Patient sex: M
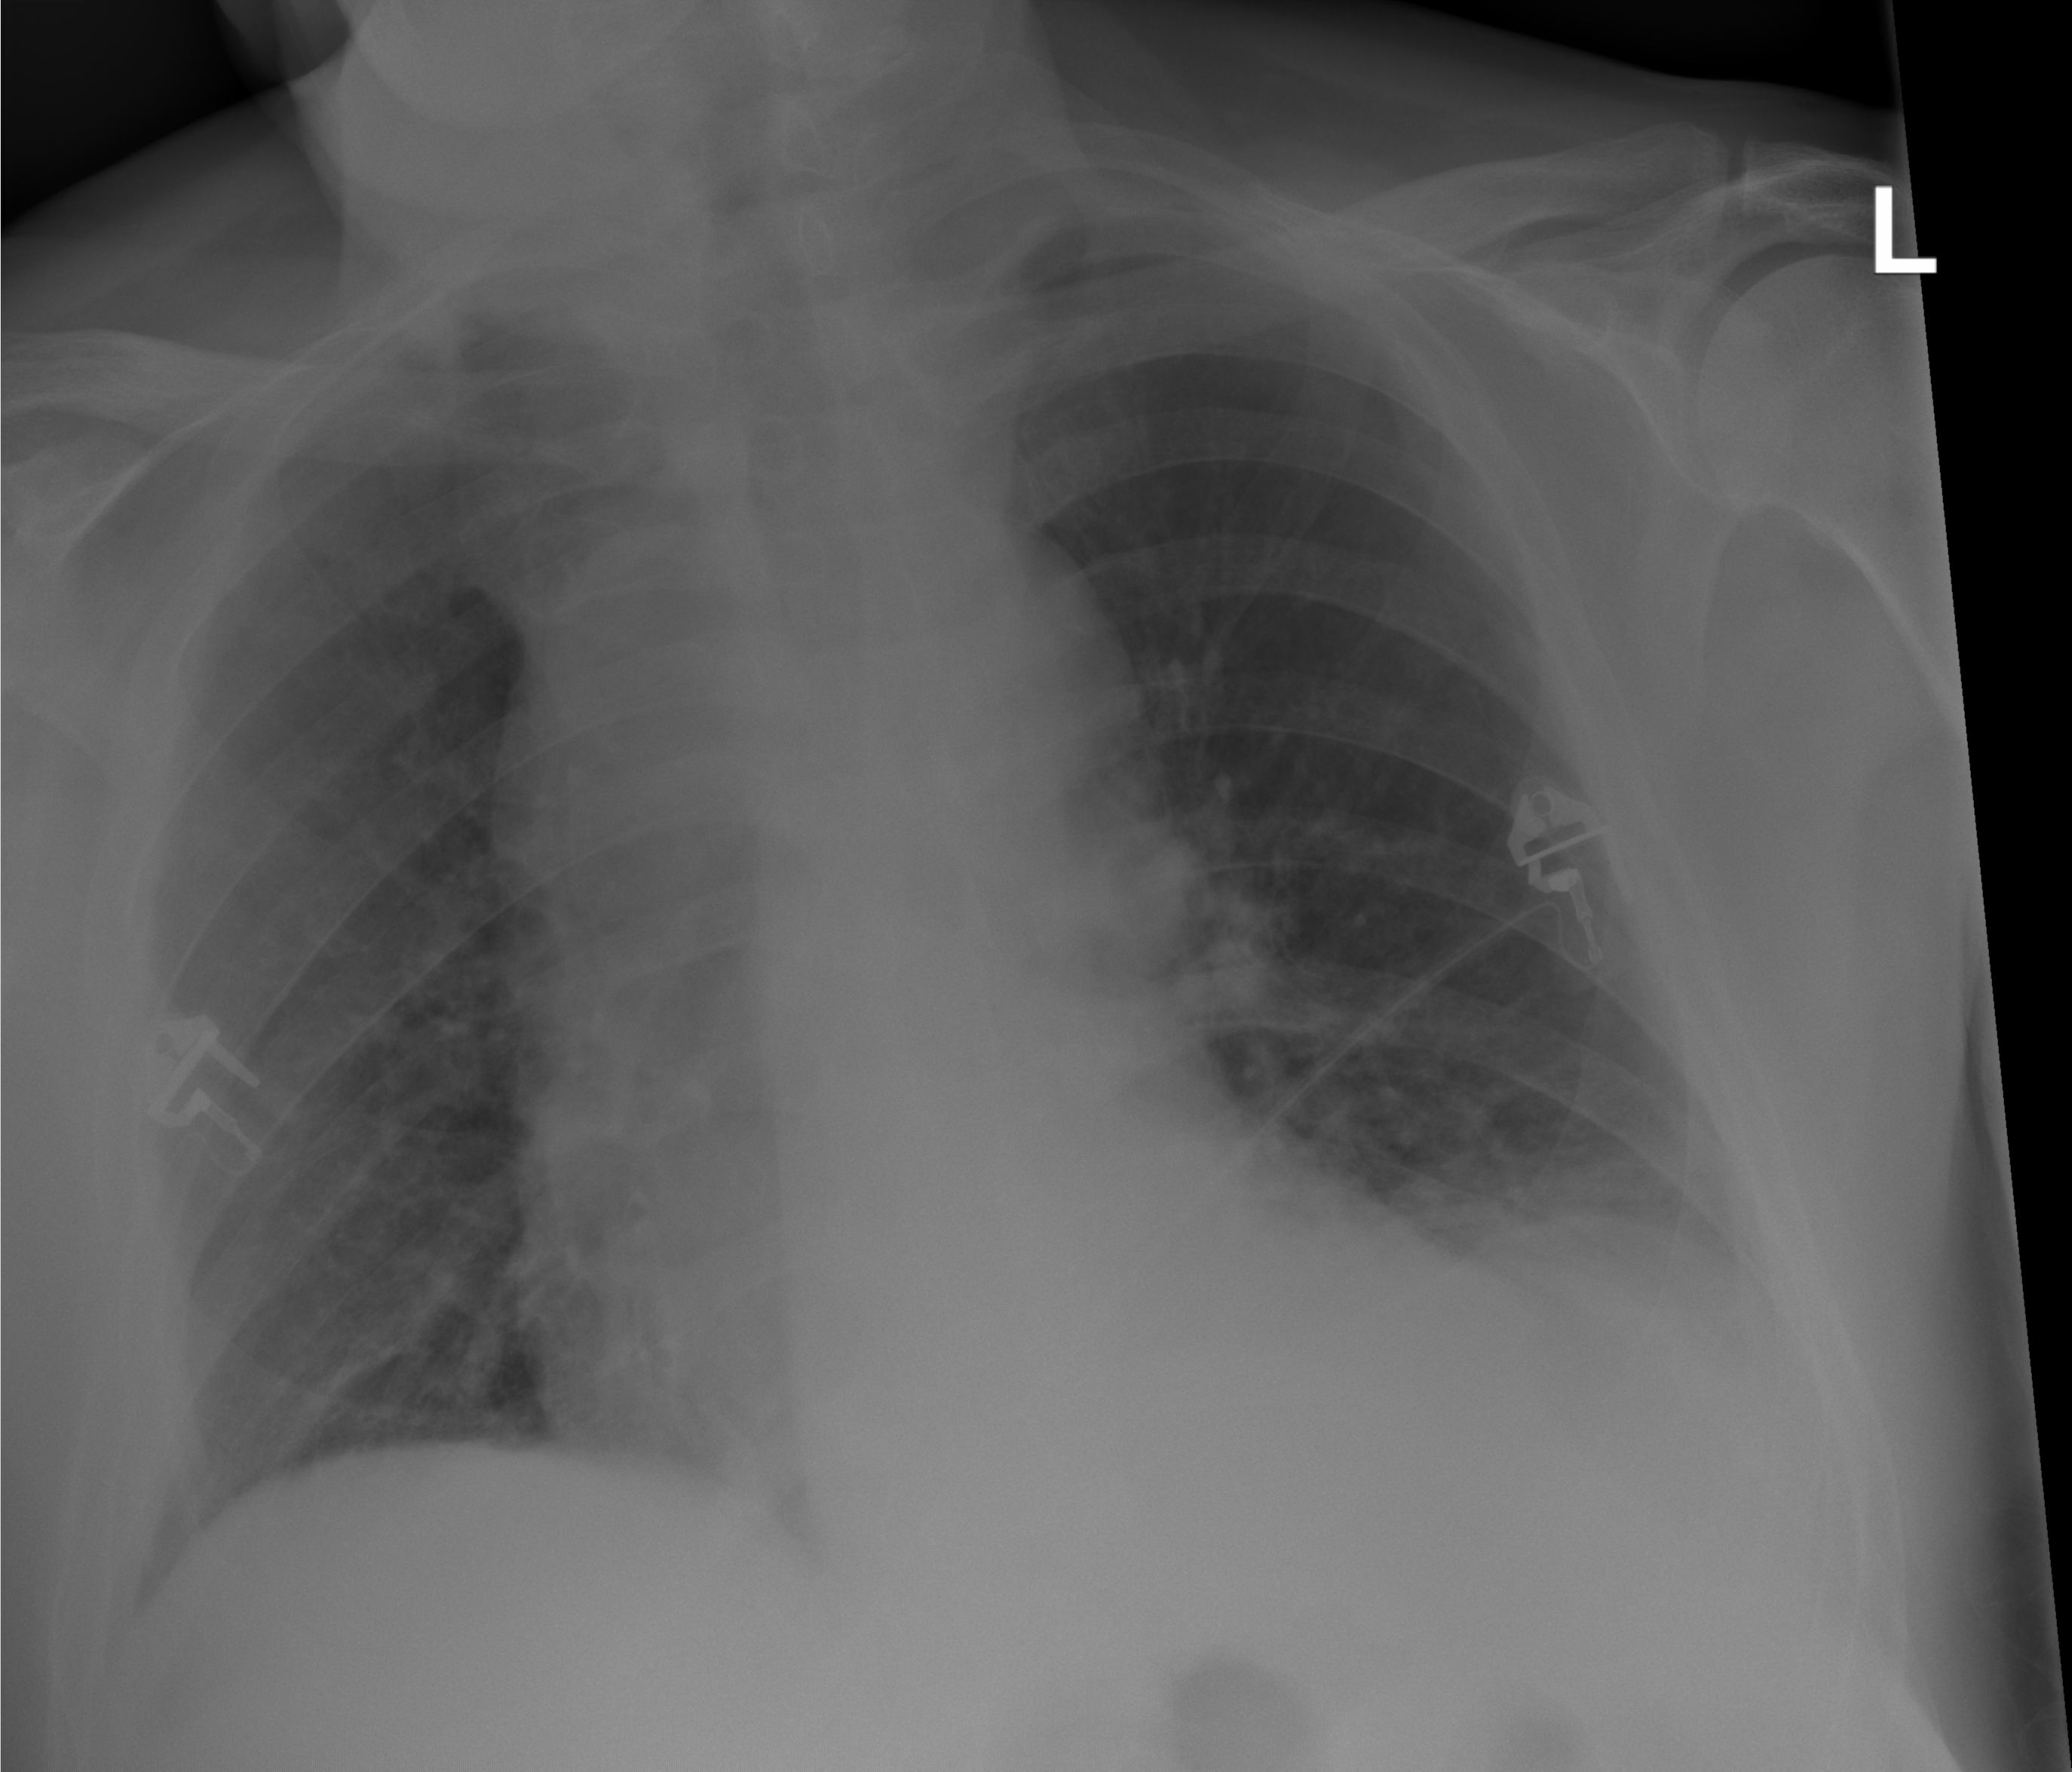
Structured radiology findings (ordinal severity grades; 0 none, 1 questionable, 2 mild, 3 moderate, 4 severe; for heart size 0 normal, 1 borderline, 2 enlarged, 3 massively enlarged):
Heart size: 0
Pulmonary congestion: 0
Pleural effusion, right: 0
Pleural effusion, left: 0
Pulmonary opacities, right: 0
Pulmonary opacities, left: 0
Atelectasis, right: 0
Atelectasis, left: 2